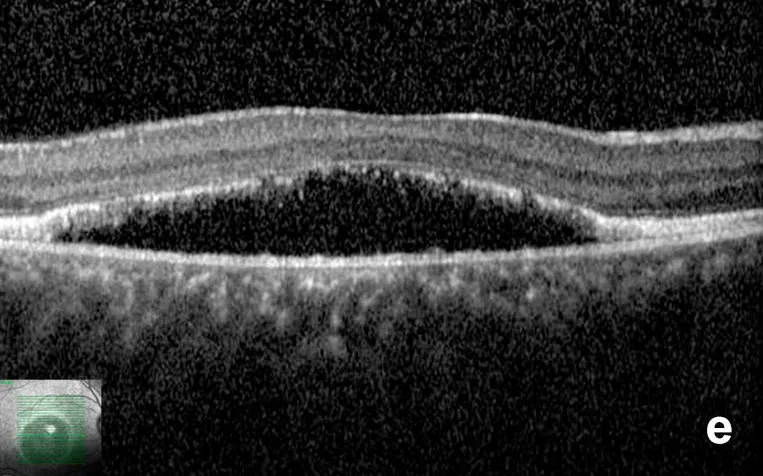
Optical coherence tomography. Of the patient III-1 in the "vitelliruptive" stage. The yellowish vitelliform material is seen as a hyperautofluorescent lesion at the fovea and periphery of the retinal detachment. An early foveal disciform scar from fibrovascular proliferation is evidenced as a gray-white lesion in the left eye.
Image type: ophthalmic_imaging (oct)